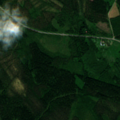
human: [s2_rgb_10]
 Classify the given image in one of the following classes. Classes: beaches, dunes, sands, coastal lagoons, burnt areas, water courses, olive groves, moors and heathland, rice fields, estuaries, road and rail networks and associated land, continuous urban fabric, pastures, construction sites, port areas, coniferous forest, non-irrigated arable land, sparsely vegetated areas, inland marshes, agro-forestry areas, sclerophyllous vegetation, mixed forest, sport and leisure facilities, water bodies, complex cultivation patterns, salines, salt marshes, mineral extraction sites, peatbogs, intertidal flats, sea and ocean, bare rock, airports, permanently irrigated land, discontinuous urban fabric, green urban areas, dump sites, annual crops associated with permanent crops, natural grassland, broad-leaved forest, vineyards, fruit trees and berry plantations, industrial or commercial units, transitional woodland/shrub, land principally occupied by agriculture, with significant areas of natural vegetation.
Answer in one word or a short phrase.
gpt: coniferous forest, mixed forest, transitional woodland/shrub